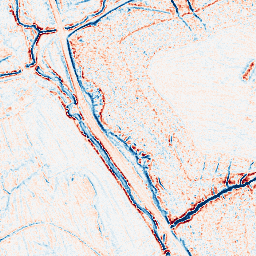
Category: edge_preserving
Decomposition family: anisotropic_diffusion
Decomposition parameters: iterations: 5
kappa: 30
gamma: 0.2
Upsampling method: sinc_hamming
Upsampling parameters: scale: 4
kernel_size: 8
Upsampling scale: 4